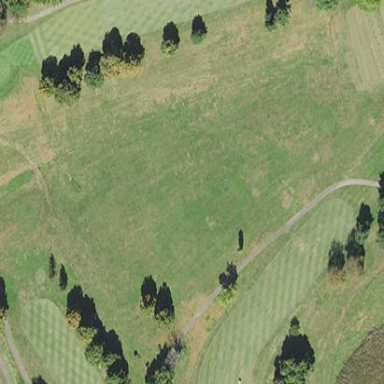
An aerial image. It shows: Grassy area designated for driving range golf.